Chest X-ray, PA view. Patient: 42 years old, sex M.
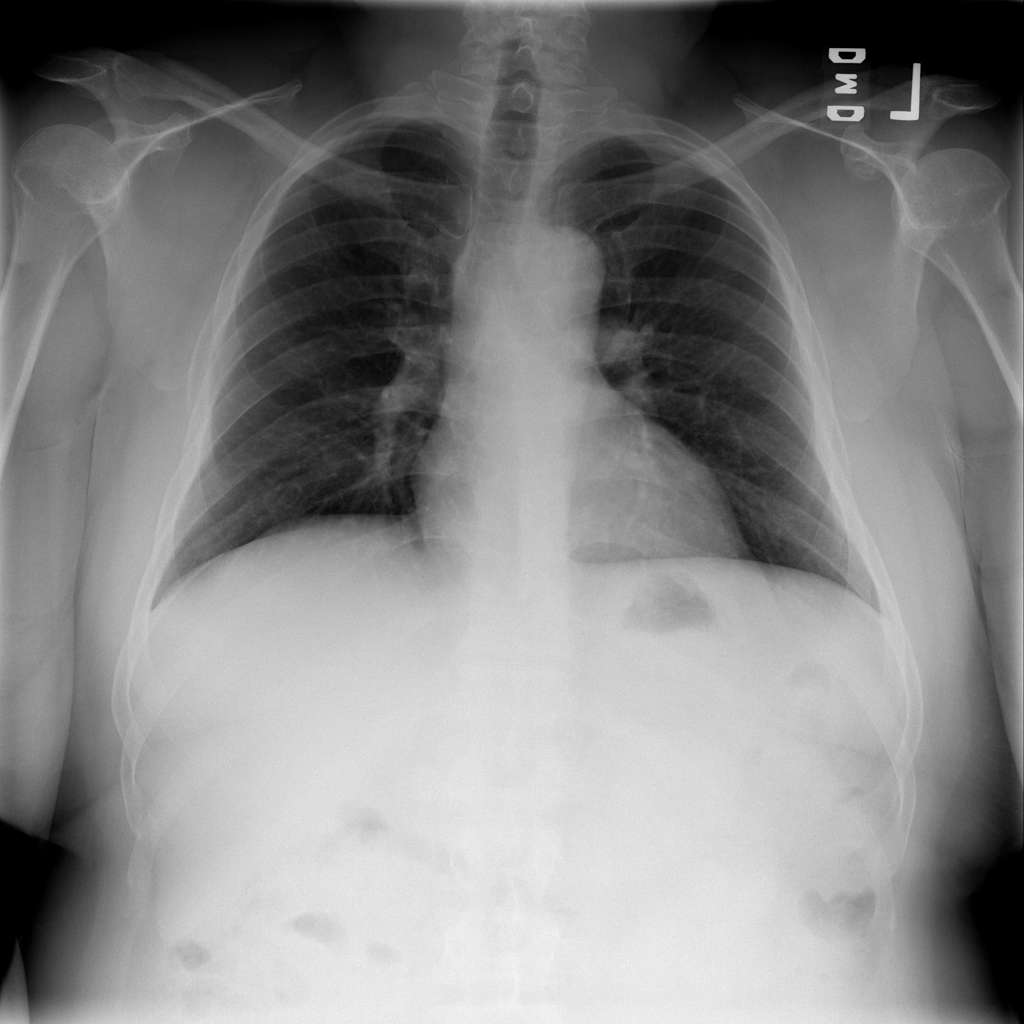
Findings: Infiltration